Question: Is there a way to separate a label from a textbox?
I found that this is supposed to work :
1. Select the controls
2. Arrange tab
3. Remove layout
But the remove layout button is always disabled... Probably cause it's only when you use the tabular or stacked option

Is there any other way to do it, or am I doing something wrong?
Please, don't tell me that I have to copy/paste the label and delete the original one.
Thank you
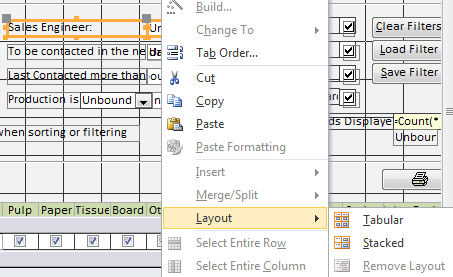
Answer: Use remove layout if you can select that little cross.

Use the align buttons to tidy up this mess.